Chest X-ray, PA view. Patient: 71 years old, sex F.
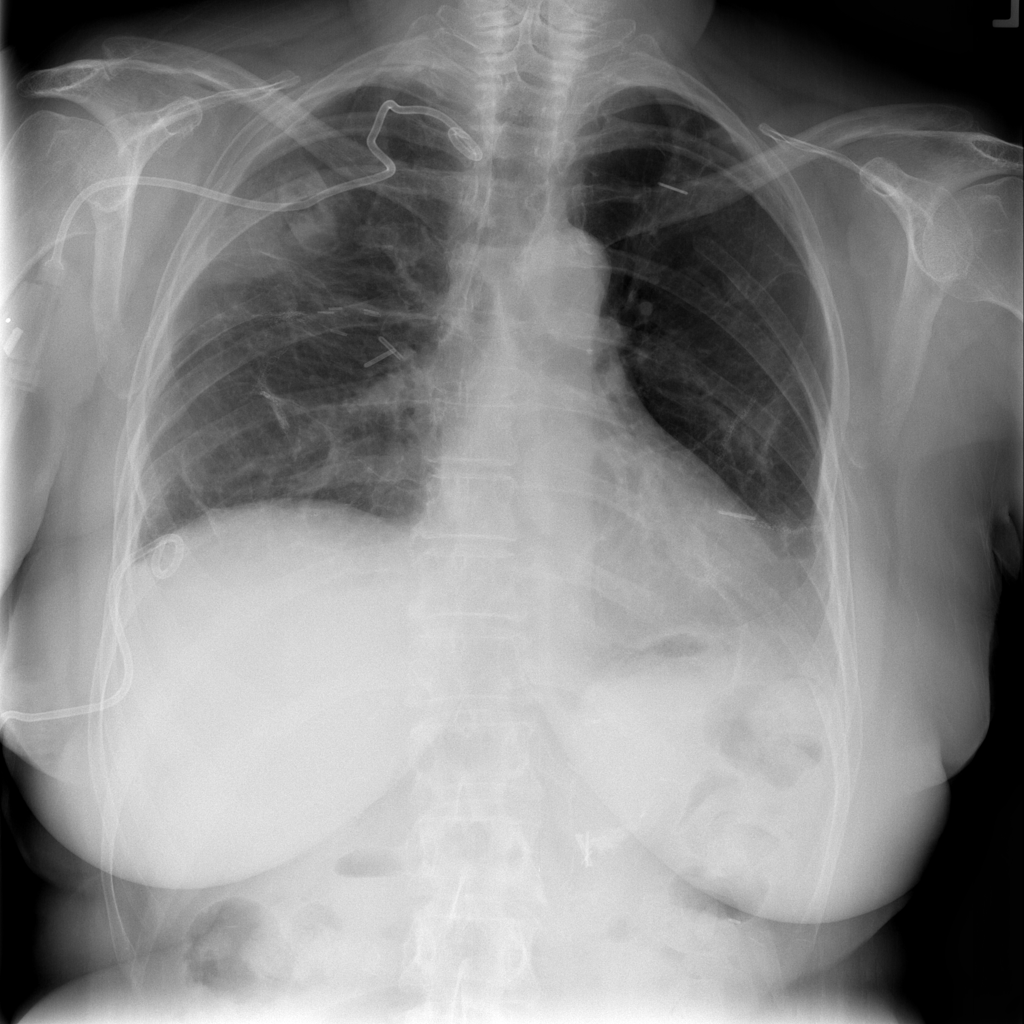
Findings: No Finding